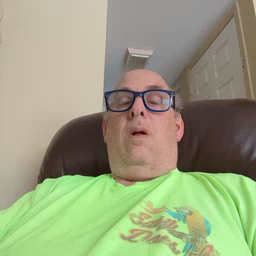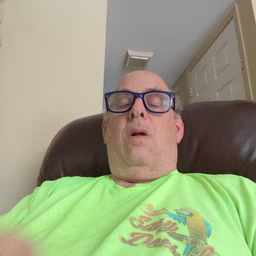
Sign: close